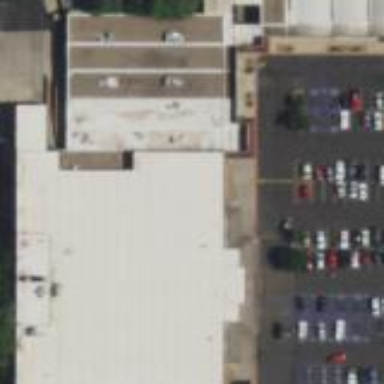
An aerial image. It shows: Supermarket.